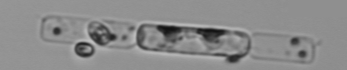
Label: Guinardia_delicatula_TAG_internal_parasite